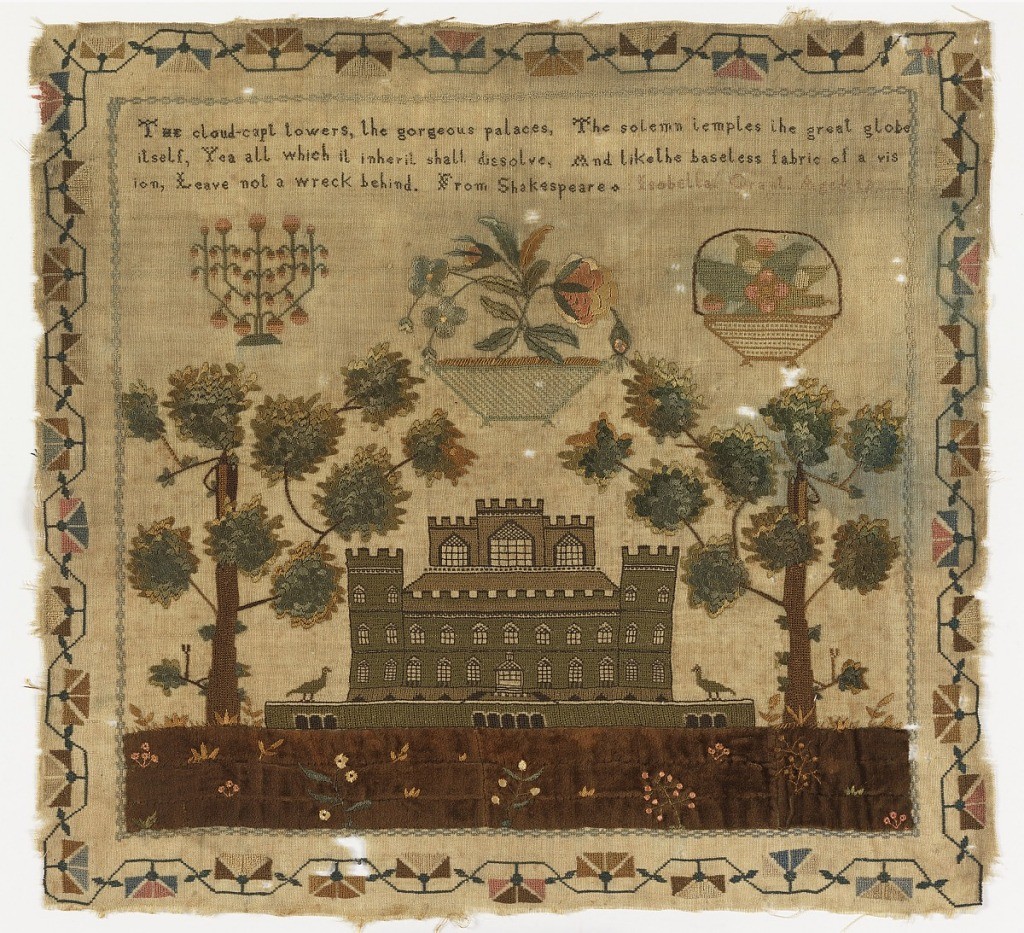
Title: Sampler
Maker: Isabella Grant
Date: ca. 1800
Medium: silk embroidery on wool foundation Technique: counted and uncounted stitches; cross, satin, back and couching stitches on plain weave foundation, with velvet appliqué
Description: Within a curving floral border a text:
"The cloud-capt towers, the gorgeous palaces, the solemn temples, the great globe itself, Yea all which it inherit shall dissolve, And like the baseless fabric of a vision, leave not a wreck behind. From Shakespeare. Isabella Grant Aged 12"
With three floral motifs and a large building with peacocks on the terrace and trees at each side. The building is said to be Inverary Castle, the seat of the Duke of Argyle. Isabella Grant was the daughter of a farmer on the estate.